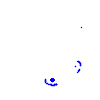
Particle: pion